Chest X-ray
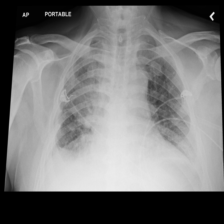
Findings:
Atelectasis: negative
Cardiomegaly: negative
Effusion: negative
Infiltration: positive
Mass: positive
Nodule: negative
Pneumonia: negative
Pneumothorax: negative
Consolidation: negative
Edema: negative
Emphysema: negative
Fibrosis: negative
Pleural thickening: positive
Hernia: negative